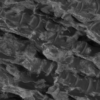
Label: not_dusty